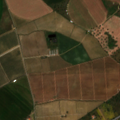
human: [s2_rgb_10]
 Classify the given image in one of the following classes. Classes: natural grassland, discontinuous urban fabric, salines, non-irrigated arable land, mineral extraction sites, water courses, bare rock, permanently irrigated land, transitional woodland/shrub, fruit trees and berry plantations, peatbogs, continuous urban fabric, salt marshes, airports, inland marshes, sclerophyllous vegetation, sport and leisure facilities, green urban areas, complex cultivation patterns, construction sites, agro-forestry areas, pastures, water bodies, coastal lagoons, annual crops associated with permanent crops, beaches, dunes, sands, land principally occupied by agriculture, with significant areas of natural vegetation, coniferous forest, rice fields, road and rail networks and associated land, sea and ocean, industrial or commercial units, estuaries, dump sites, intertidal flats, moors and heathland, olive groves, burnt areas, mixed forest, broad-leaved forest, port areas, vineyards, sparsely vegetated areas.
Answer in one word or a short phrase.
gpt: continuous urban fabric